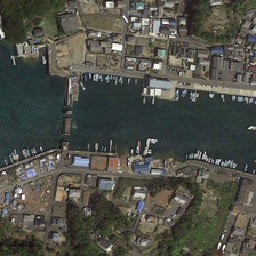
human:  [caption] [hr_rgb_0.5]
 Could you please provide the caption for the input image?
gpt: port side there are a lot of floor stand .

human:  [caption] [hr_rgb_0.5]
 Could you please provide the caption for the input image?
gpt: The edge of the deep blue ocean.

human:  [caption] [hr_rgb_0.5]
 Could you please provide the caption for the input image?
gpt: Edge of deep blue sea.

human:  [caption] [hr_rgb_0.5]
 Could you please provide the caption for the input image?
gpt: there is a big port shore stop many vessels for shipment .

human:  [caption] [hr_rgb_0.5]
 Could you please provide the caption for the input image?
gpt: the edge of the deep blue sea.